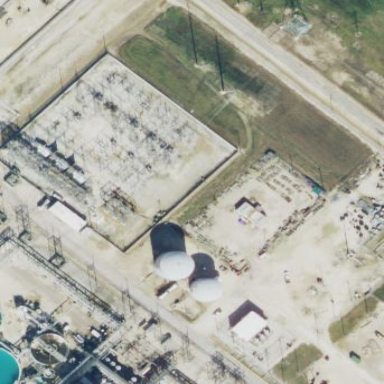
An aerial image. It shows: Outdoor industrial power substation with fence surrounding it.